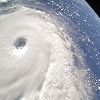
Label: cloud